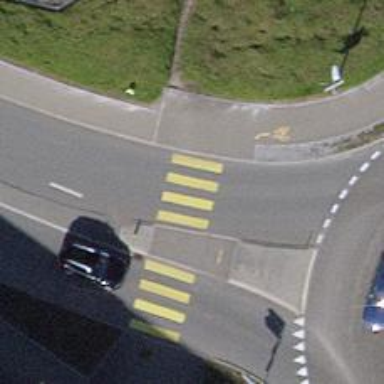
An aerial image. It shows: Marked crossing with pedestrian island.